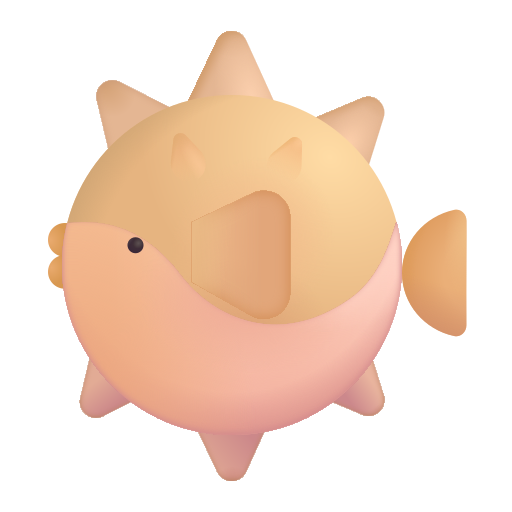
blowfish color